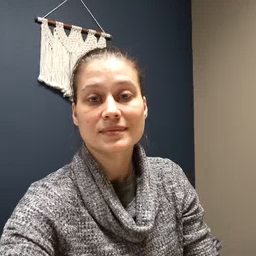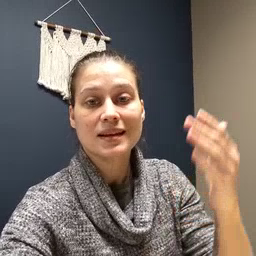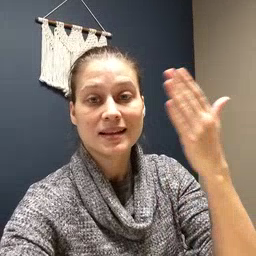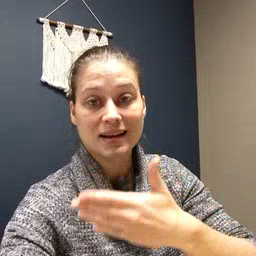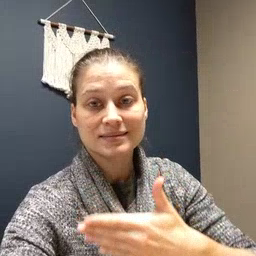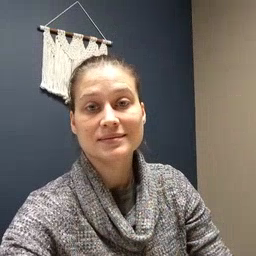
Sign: night